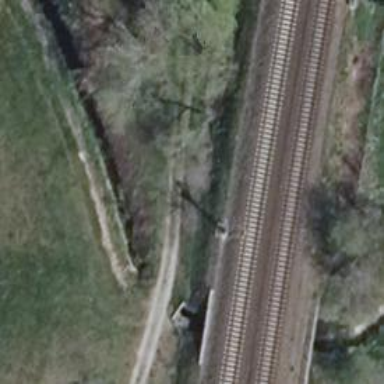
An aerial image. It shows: Railway signal.